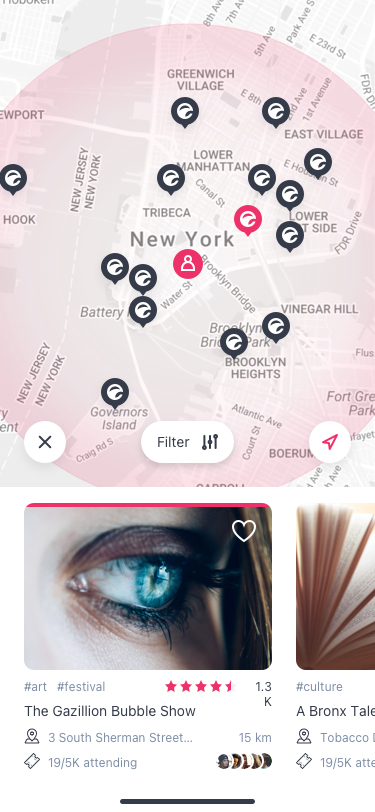
Text in this UI design:
Filter
The Gazillion Bubble Show
#art
#festival
19/5K attending
3 South Sherman Street…
15 km
1.3K
A Bronx Tale The Musical - Broadway
#culture
19/5K attending
Tobacco Dock, London